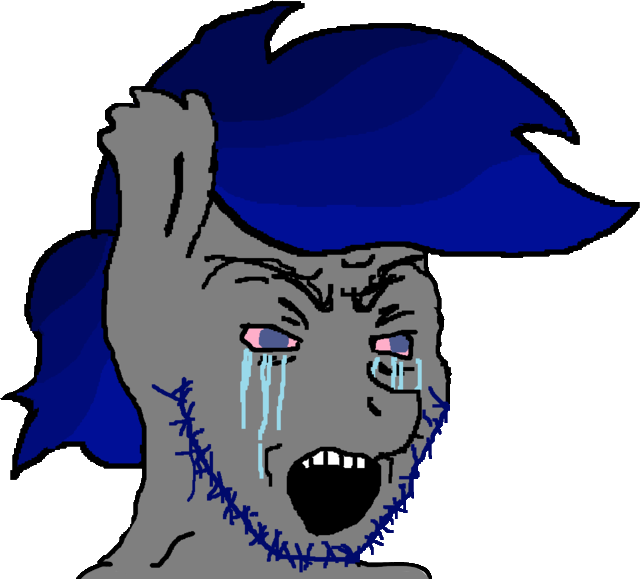
Label: 5_Soyjak